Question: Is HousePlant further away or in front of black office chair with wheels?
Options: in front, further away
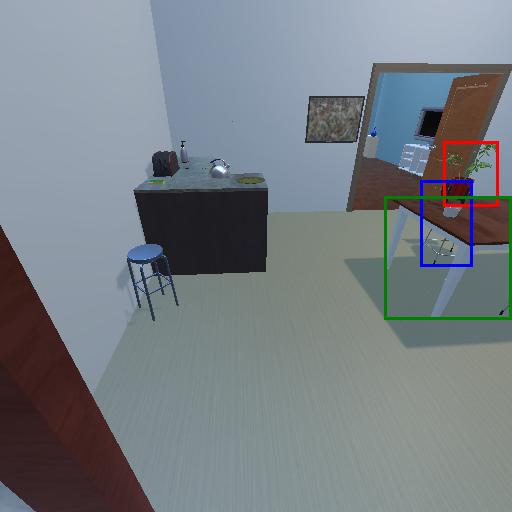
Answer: in front